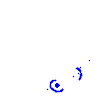
Particle: kaon